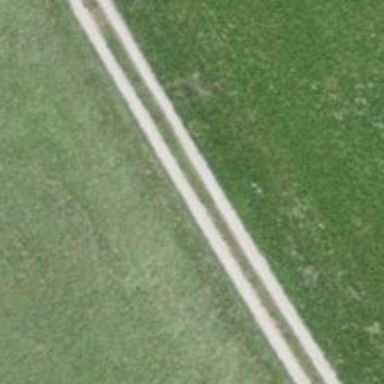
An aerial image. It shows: Compacted track road.